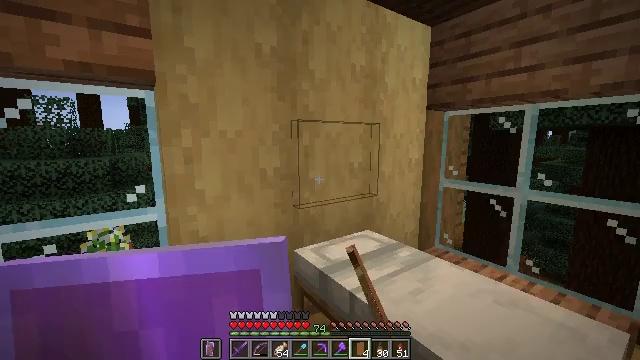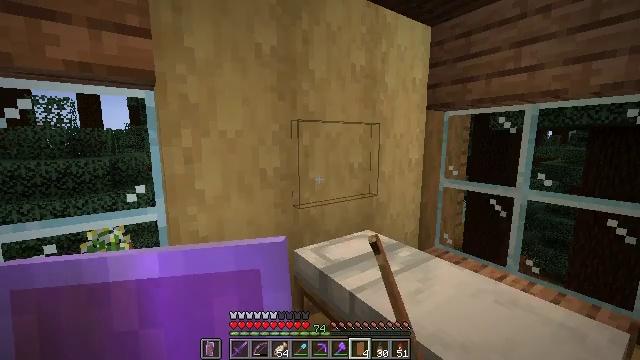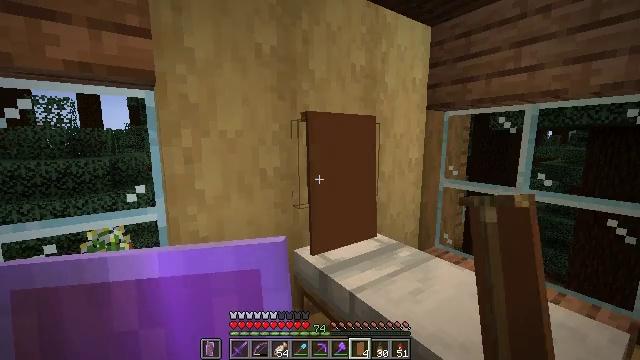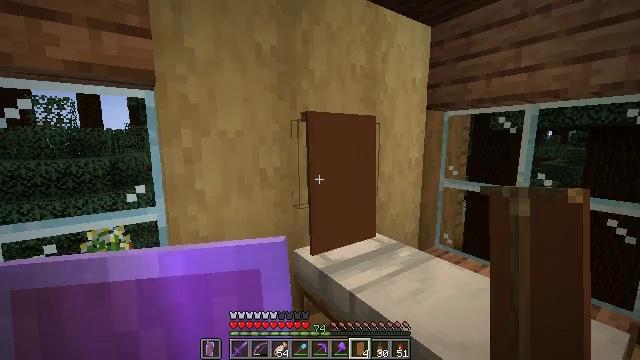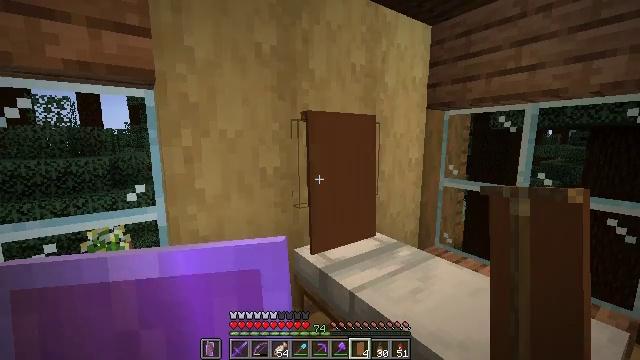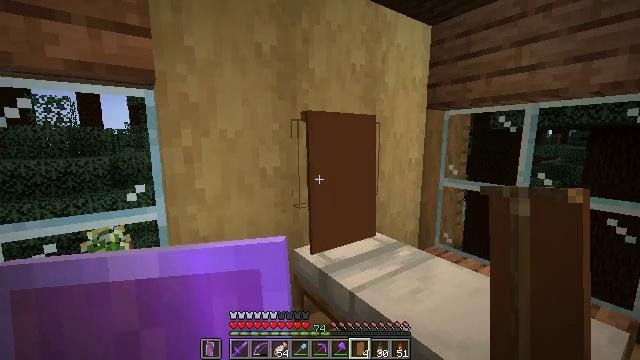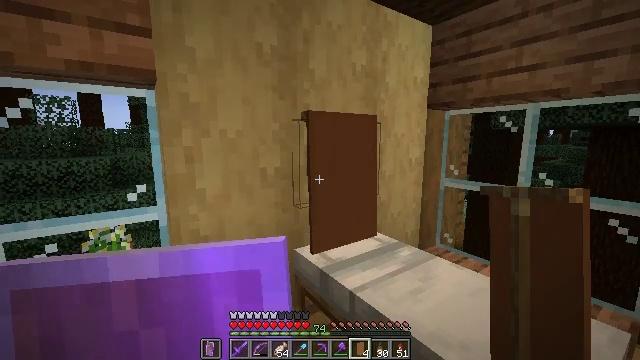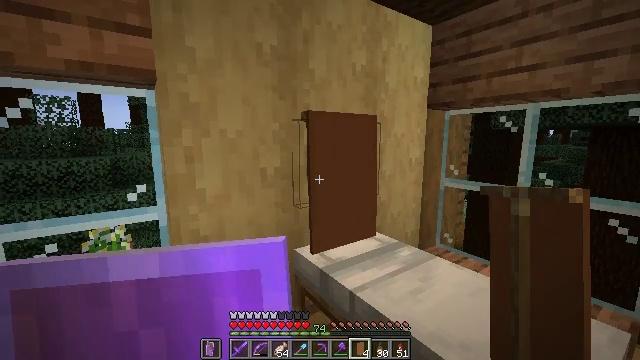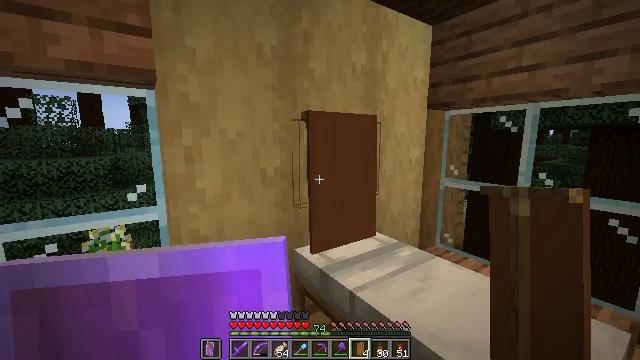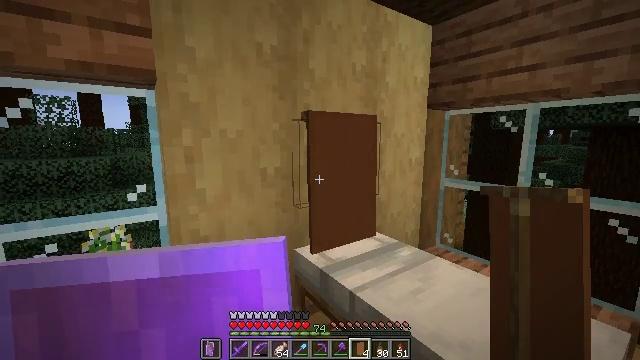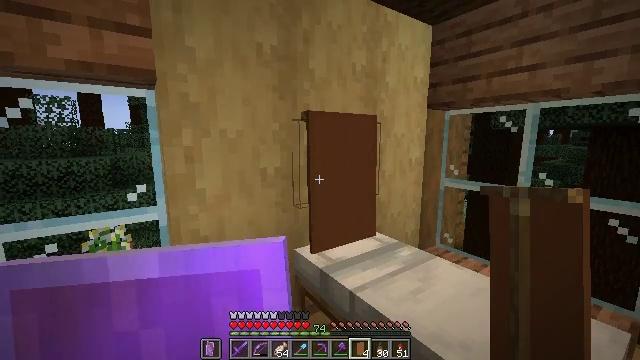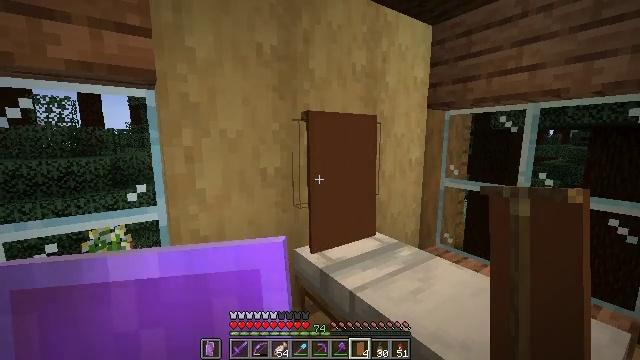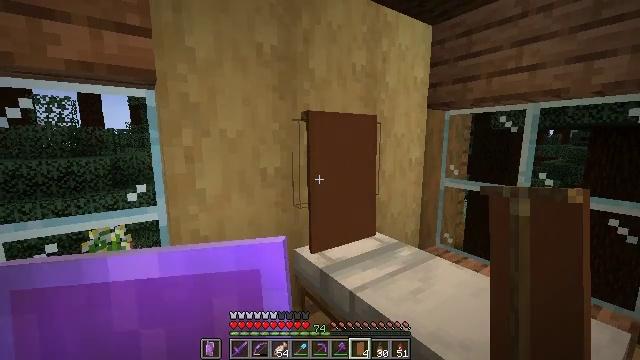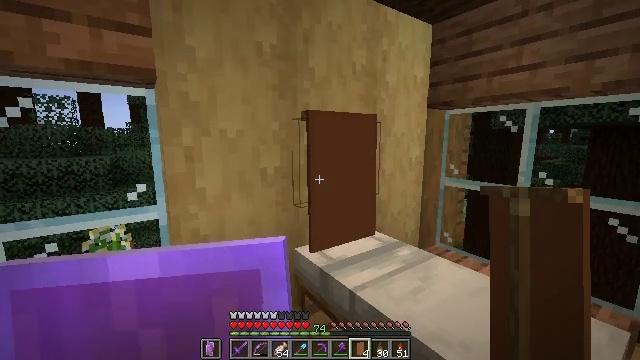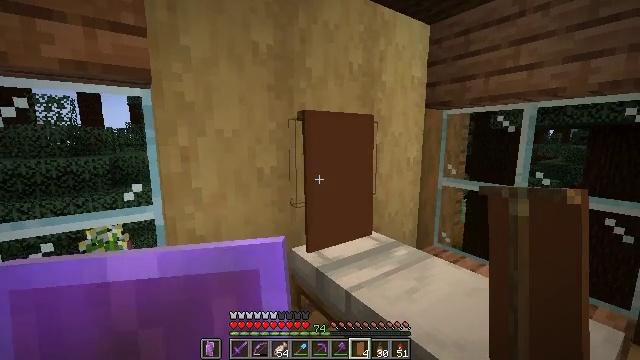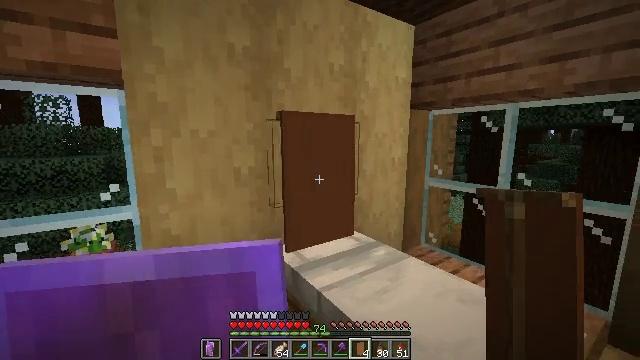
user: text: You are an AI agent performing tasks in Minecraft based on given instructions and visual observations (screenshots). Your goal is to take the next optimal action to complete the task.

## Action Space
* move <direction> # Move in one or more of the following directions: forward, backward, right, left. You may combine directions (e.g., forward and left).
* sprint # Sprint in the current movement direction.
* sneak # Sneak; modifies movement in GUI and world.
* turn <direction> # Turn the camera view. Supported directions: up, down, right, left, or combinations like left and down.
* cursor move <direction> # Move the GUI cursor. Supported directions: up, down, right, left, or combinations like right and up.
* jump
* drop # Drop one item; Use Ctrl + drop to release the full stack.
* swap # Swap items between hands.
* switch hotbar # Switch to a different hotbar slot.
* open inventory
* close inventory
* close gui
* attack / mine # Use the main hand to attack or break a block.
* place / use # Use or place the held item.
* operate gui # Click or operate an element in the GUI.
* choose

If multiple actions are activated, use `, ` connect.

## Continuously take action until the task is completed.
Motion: motion action
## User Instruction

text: Remove the brown wall banner for reuse.
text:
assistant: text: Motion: no_op
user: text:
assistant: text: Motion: no_op
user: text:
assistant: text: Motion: no_op
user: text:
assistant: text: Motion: no_op
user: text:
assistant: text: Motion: no_op
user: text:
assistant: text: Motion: no_op
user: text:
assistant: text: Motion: no_op
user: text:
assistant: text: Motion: no_op
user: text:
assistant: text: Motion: no_op
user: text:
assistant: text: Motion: no_op
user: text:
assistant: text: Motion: no_op
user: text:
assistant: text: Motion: no_op
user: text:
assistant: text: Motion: no_op
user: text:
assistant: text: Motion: move right
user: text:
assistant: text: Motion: move right
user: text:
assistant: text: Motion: move right, turn left
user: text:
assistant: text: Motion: move right, turn left
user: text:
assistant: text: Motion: move right, turn left
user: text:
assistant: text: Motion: move right, turn left
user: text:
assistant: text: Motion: move right, turn left
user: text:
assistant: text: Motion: turn left
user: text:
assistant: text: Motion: turn left
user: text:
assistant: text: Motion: no_op
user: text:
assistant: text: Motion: no_op
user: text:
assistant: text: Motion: no_op
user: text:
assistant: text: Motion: no_op
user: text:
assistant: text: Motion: no_op
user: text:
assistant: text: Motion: no_op
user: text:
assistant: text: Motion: no_op
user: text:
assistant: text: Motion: no_op